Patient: sex F, age 59
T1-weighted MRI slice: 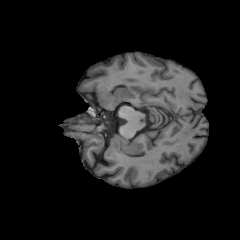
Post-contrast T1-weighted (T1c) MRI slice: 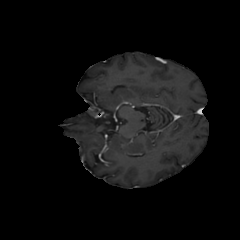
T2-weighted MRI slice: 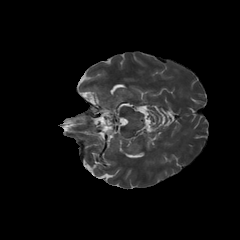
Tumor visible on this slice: no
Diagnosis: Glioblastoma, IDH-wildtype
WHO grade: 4